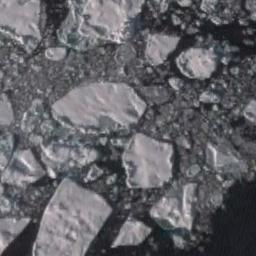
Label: sea_ice